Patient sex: M
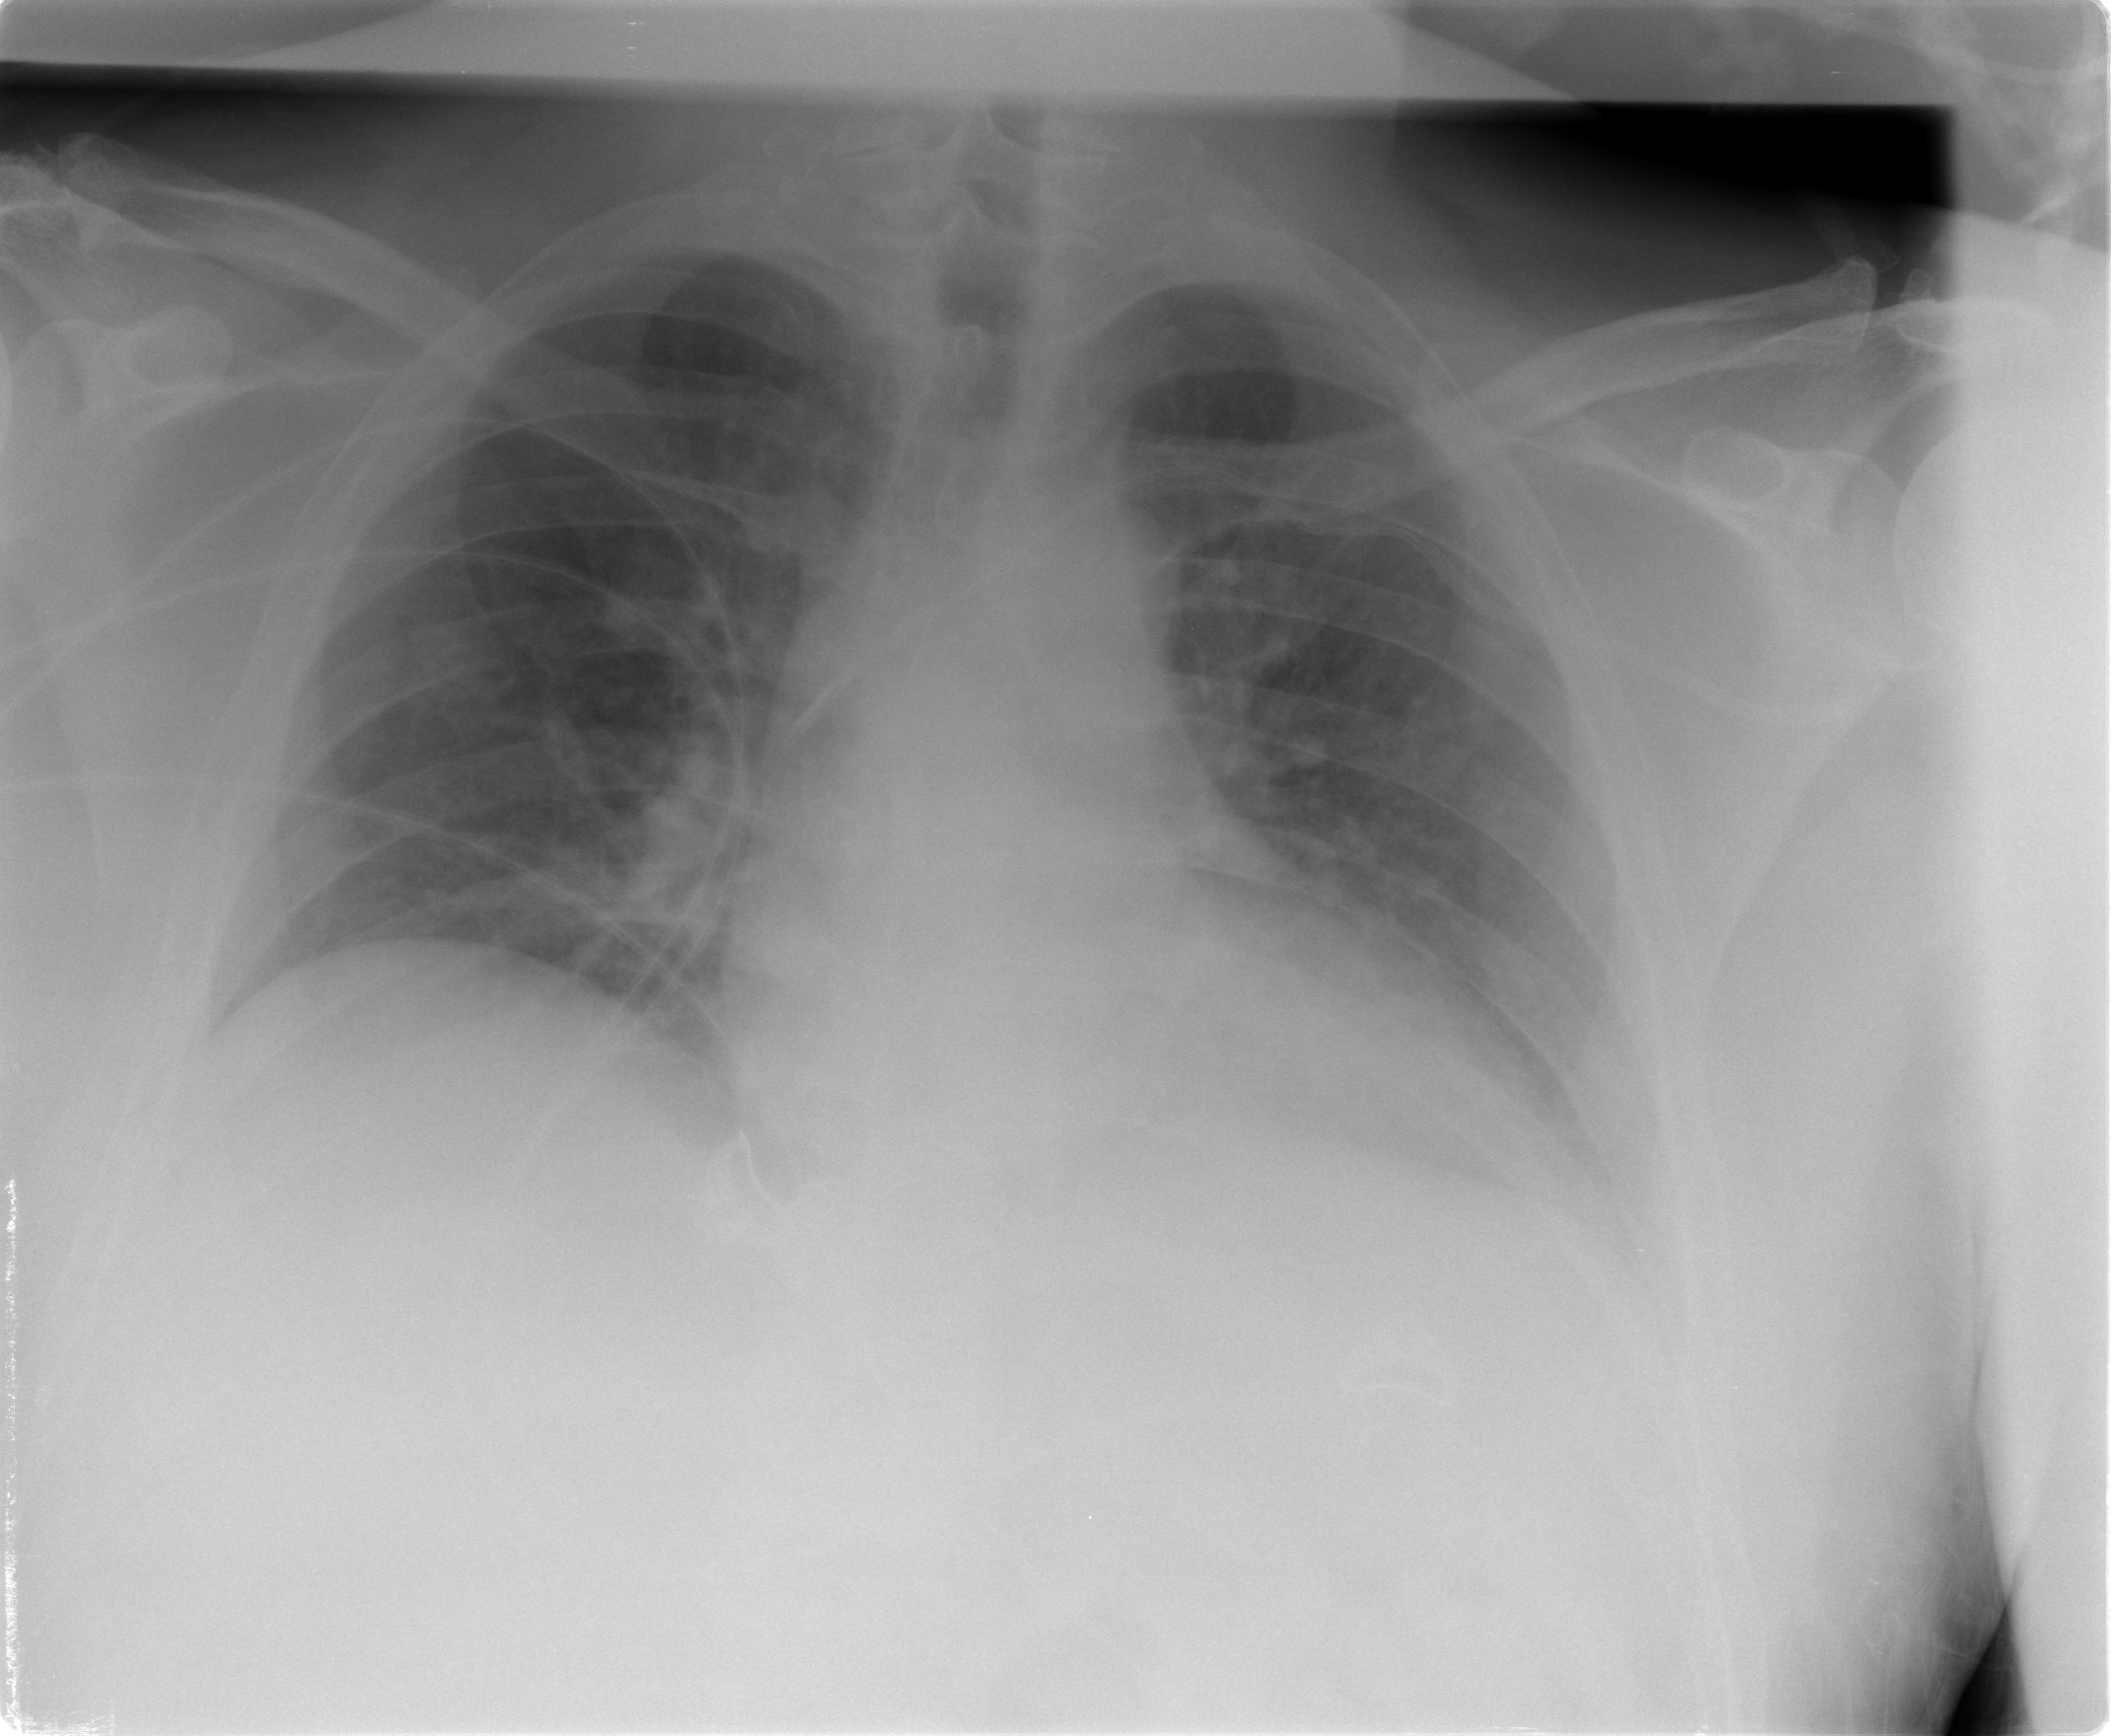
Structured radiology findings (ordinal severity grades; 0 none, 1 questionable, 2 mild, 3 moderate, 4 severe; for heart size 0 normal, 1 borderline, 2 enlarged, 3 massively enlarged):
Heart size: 2
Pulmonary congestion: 2
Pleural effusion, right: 0
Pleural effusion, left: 1
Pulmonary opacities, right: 2
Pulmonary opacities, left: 2
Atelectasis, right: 0
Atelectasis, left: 2